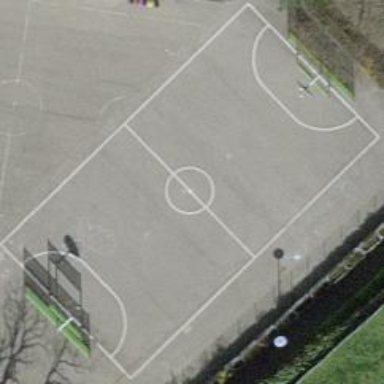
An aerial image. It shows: Basketball court on pitch.